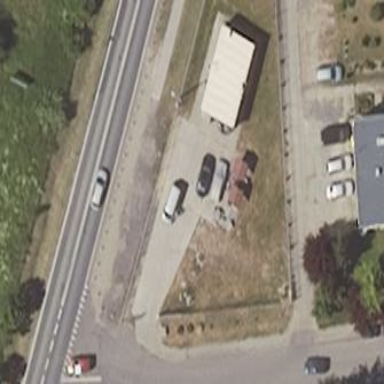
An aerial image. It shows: Paved parking area.